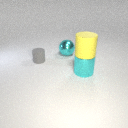
large cyan metal cylinder in front of small gray rubber cylinder